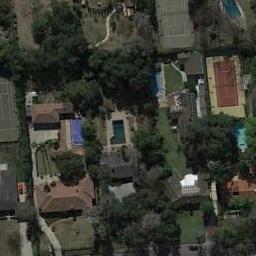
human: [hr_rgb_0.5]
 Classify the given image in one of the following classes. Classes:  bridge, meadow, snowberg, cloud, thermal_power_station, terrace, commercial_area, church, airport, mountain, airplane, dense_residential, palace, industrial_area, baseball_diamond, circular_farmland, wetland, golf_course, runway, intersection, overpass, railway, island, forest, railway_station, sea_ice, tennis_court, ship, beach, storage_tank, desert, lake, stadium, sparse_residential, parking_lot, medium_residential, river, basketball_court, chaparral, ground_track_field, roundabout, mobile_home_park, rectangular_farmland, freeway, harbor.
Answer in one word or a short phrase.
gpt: tennis_court